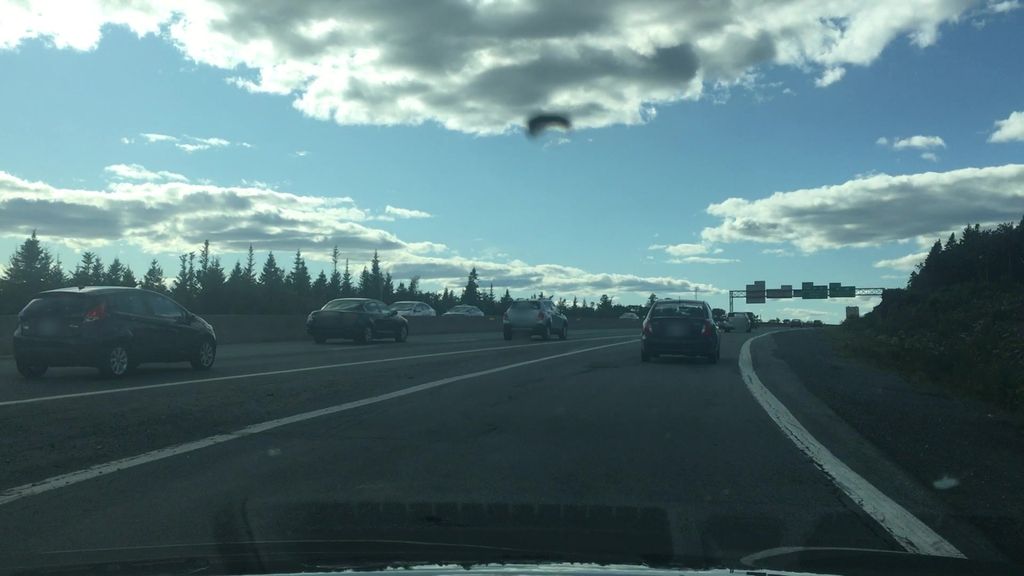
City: halifax